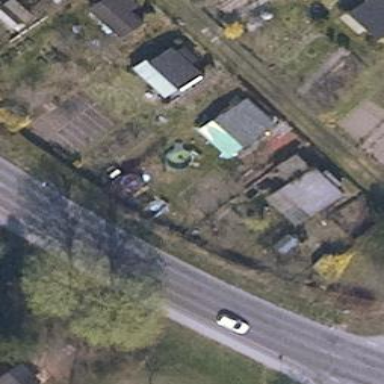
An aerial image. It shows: Plot in the allotments.